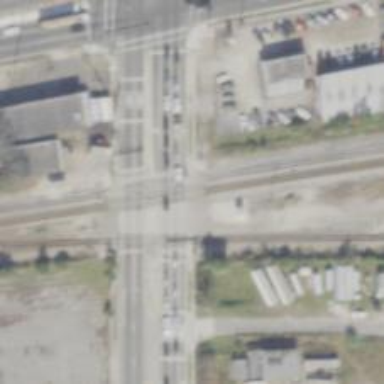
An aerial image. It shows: Railway crossing.